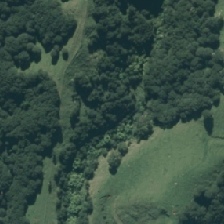
Land cover: manuka_kanuka